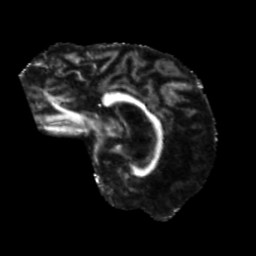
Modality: FA
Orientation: sagittal
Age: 71
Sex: male
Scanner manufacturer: siemens
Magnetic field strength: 3 T
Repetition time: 5.25 s
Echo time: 0.08 s